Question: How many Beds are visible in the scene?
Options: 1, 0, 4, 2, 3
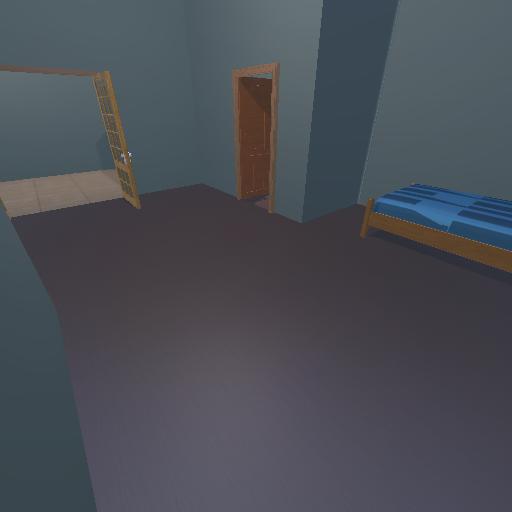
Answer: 1